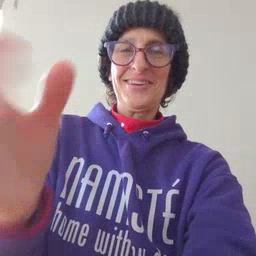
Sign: callonphone